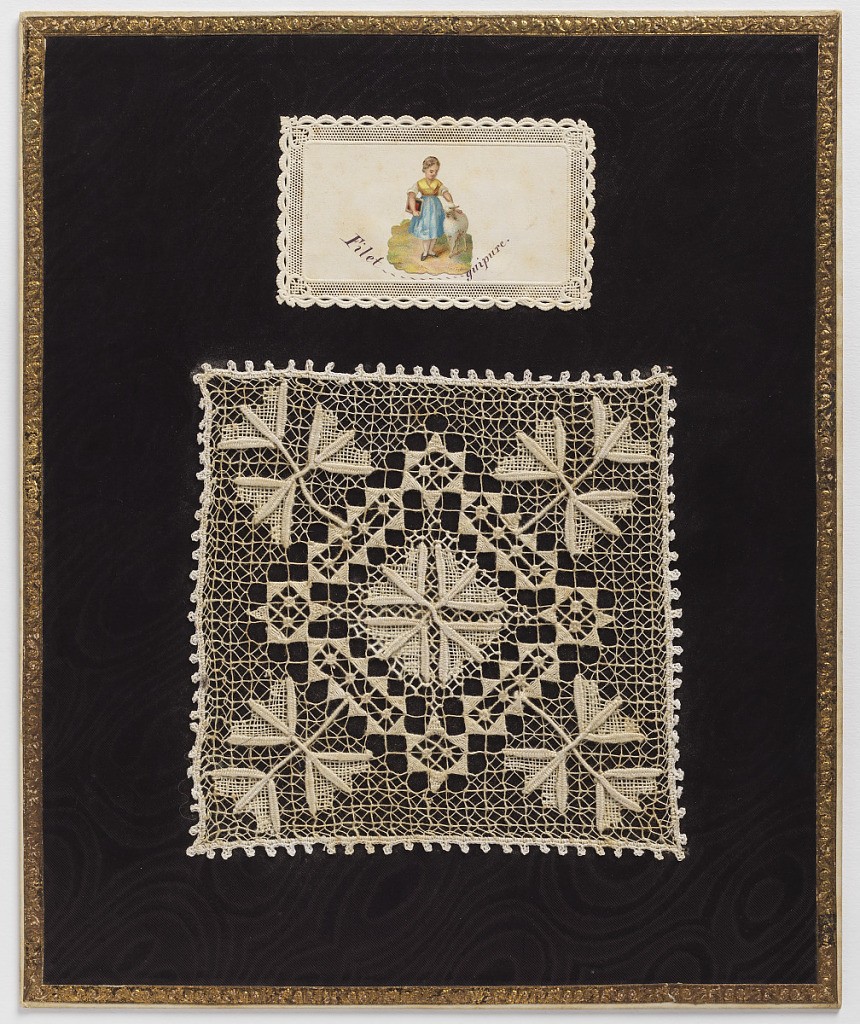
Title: Sewing sample
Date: late 19th century
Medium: Linen
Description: Square of natural color linen net or filet, with simple geometric pattern worked in. Part of ground, in center, has square mesh, part of sides four-sided mesh. Details of design, like slender leaves, are separately worked in buttonhole stitch, and attached, giving raised effect.